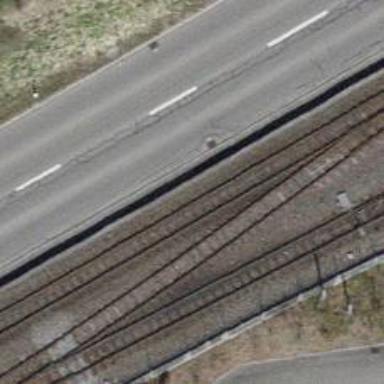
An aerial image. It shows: Narrow gauge railway with electrified contact lines.